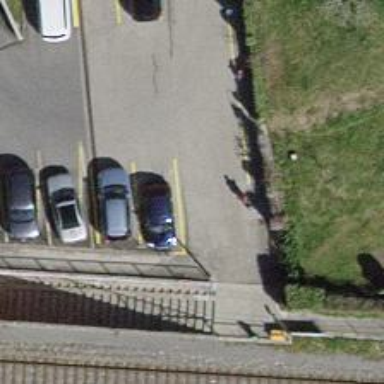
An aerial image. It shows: Pedestrian path with asphalt surface.